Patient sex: M
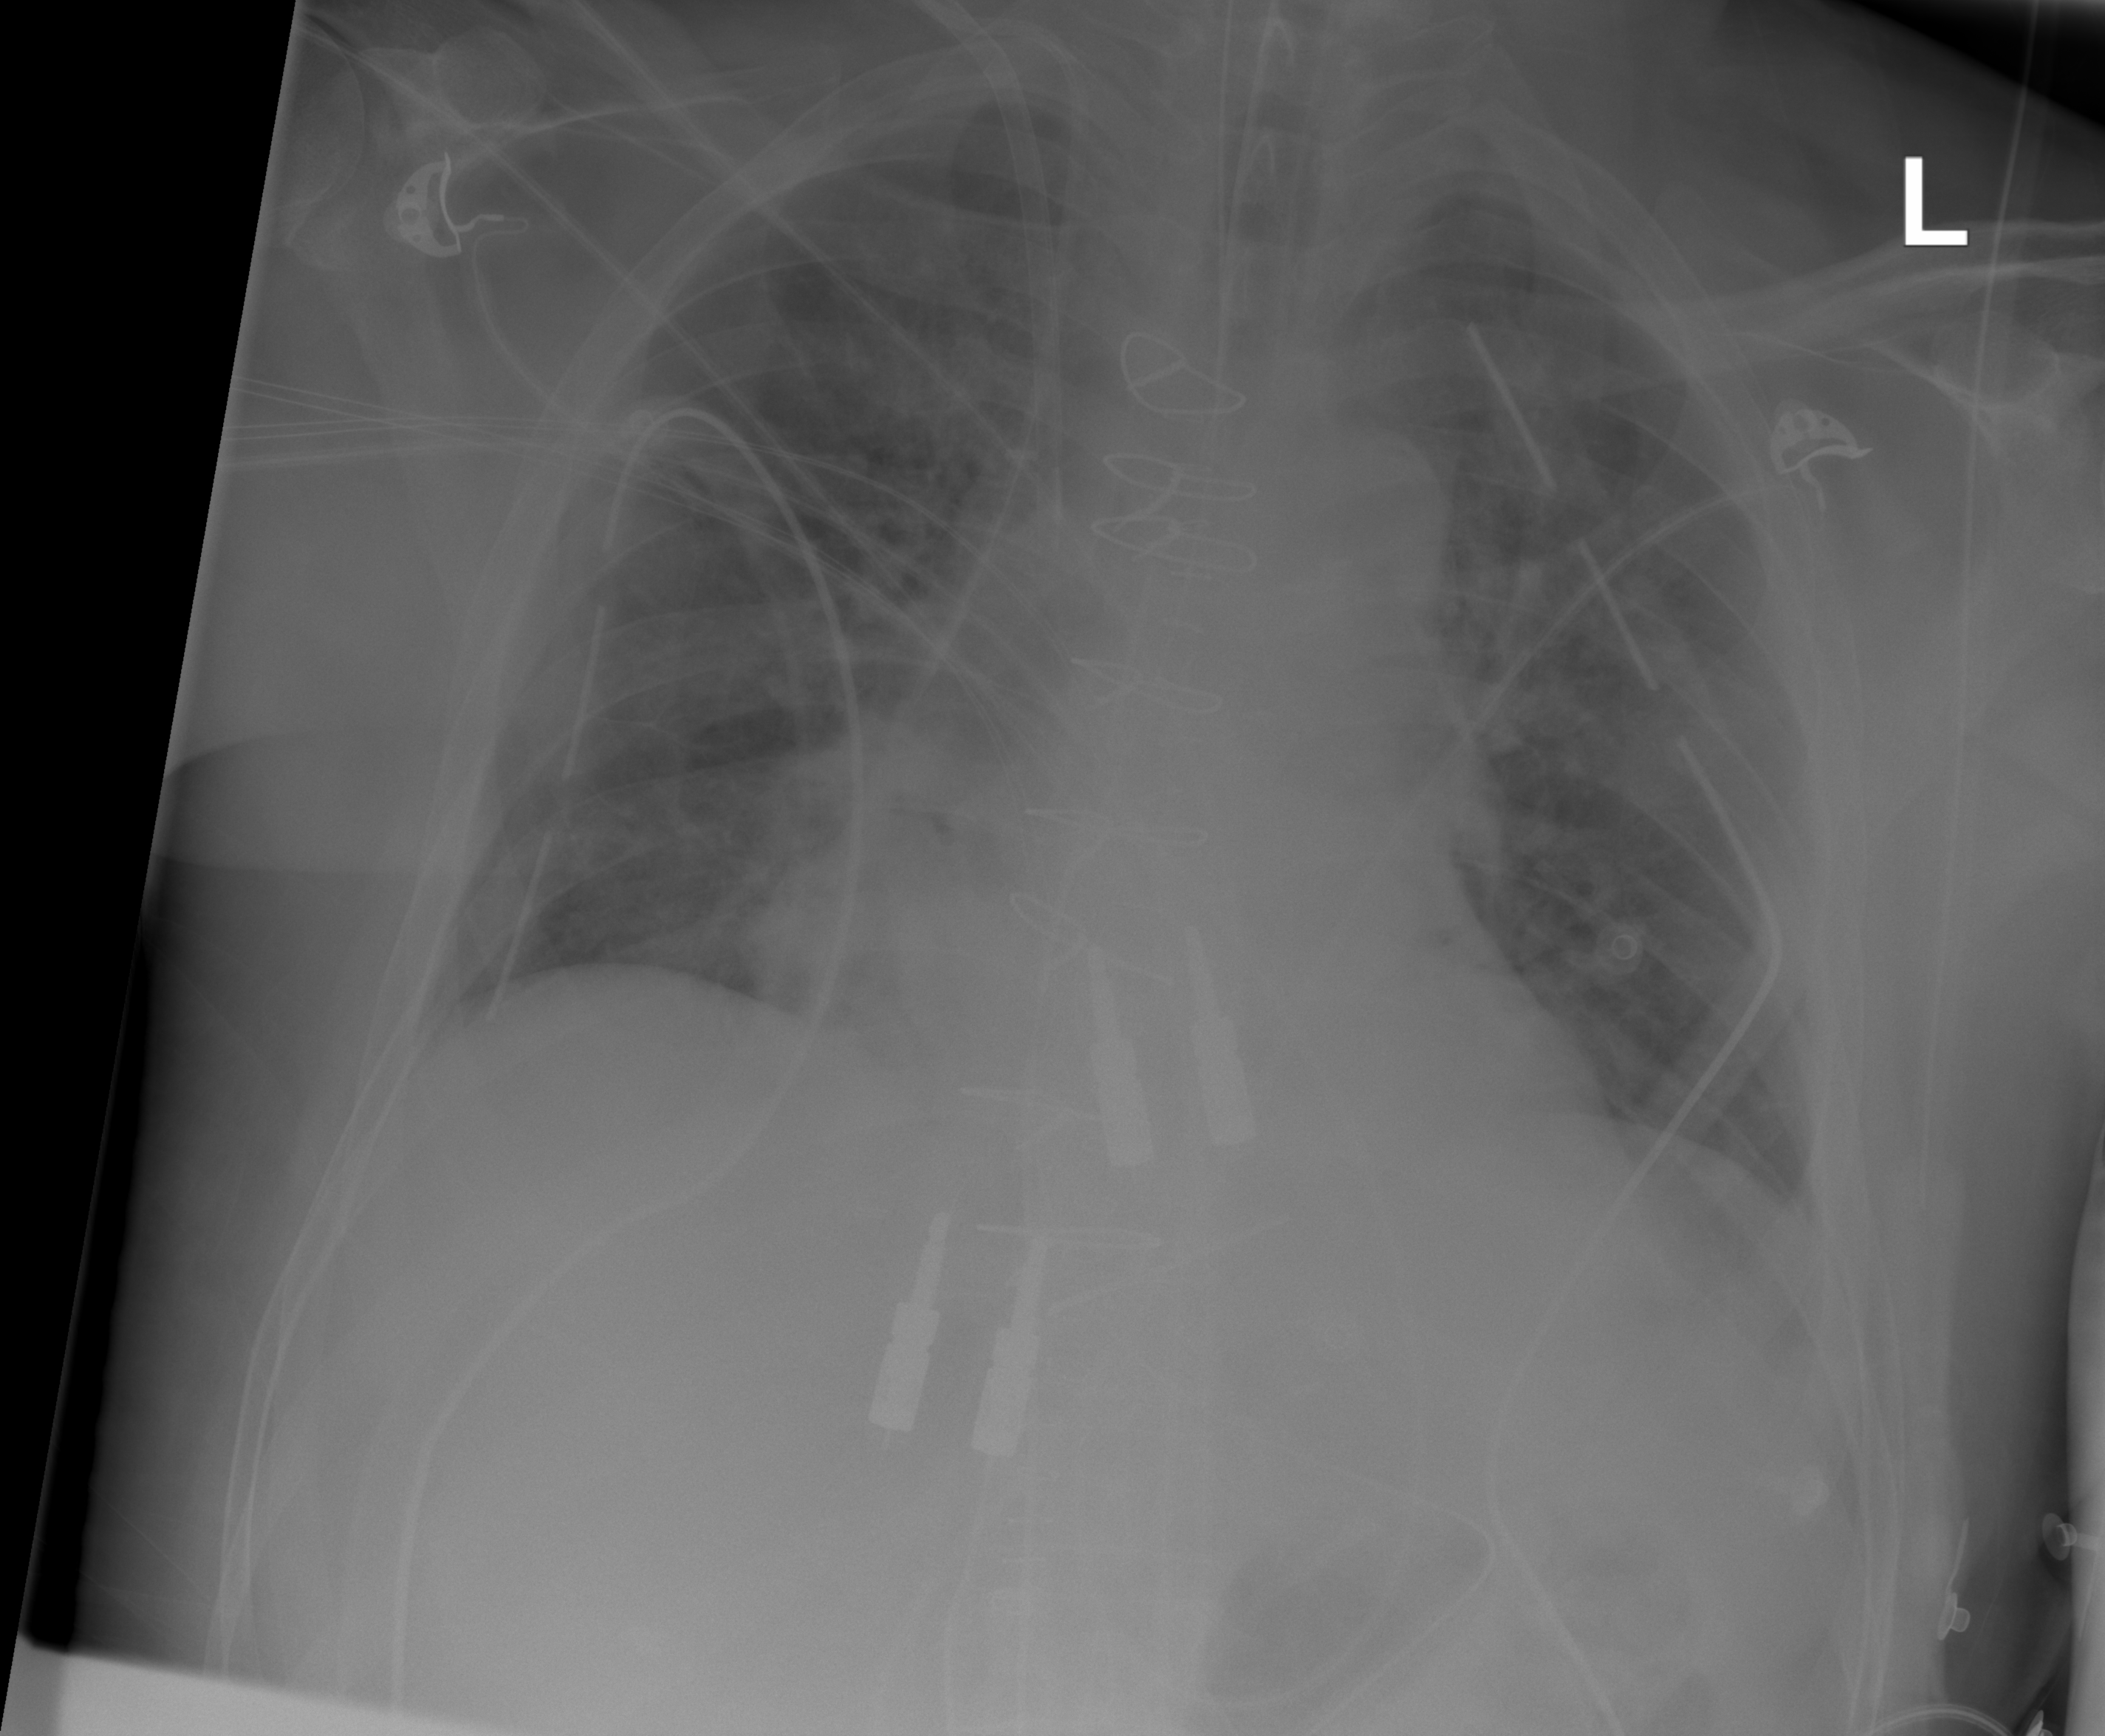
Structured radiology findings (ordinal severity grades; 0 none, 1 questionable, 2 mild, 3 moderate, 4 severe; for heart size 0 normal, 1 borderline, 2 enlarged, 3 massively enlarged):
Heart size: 2
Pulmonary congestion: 2
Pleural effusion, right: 0
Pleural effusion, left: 0
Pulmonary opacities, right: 0
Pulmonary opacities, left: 0
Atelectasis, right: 0
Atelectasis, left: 0